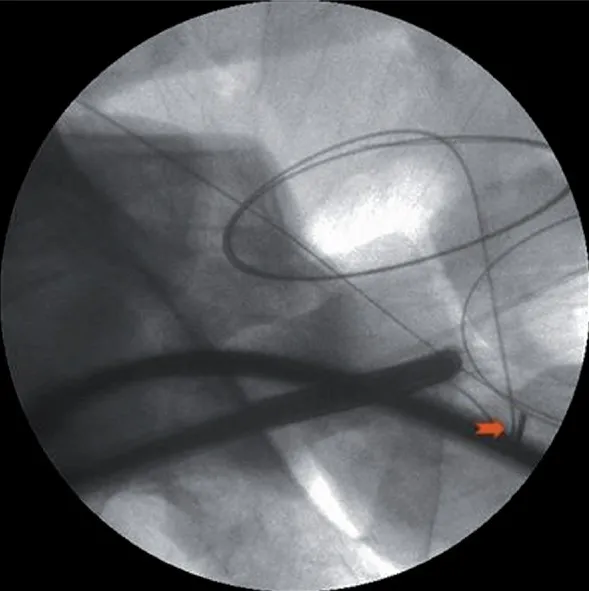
Fluroscopic view of broken blade in bulbar urethra.
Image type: radiology (x_ray)